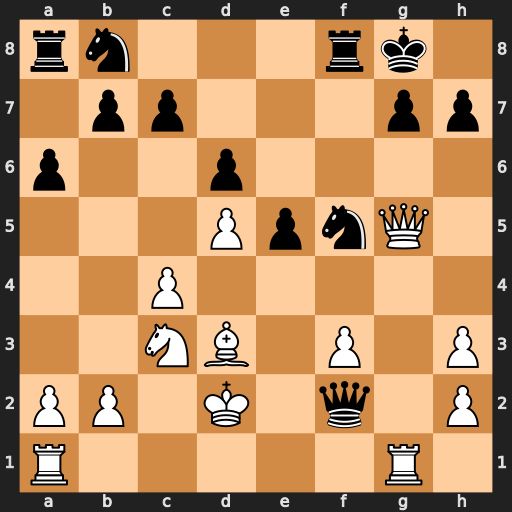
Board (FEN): rn3rk1/1pp3pp/p2p4/3PpnQ1/2P5/2NB1P1P/PP1K1q1P/R5R1
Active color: w
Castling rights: -
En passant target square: -
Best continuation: Ne2 h6 Qg6 Qe3+ Kc2